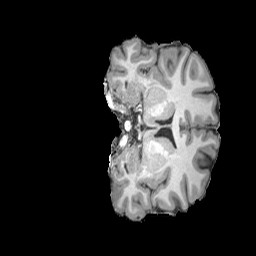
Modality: T1w
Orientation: coronal
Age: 22
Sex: male
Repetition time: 2.3 s
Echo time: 0.0226 s